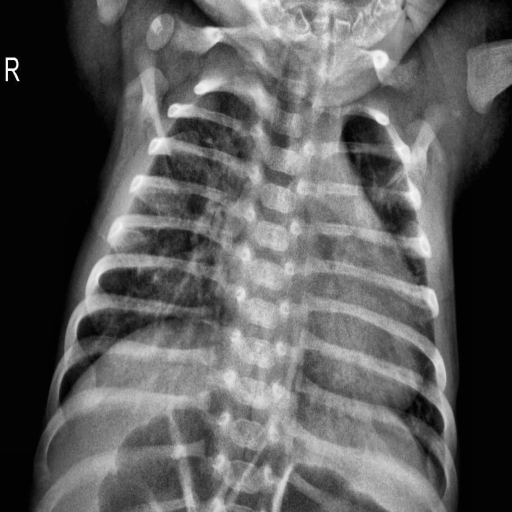
Finding: PNEUMONIA